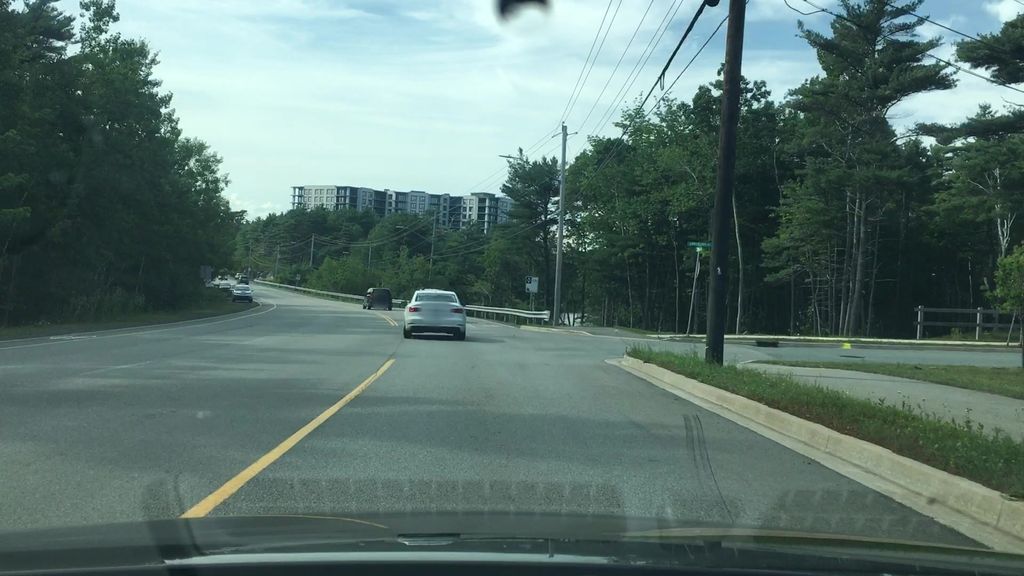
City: halifax